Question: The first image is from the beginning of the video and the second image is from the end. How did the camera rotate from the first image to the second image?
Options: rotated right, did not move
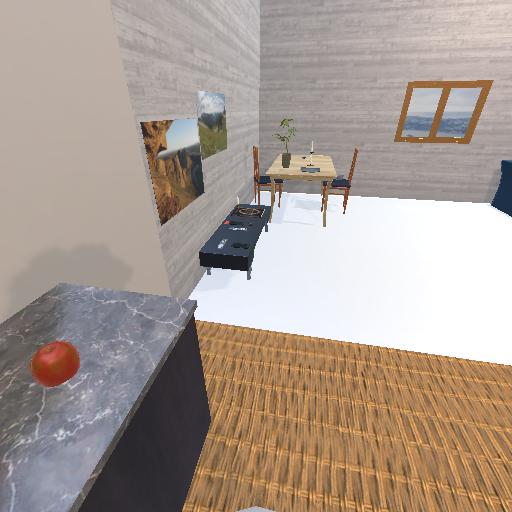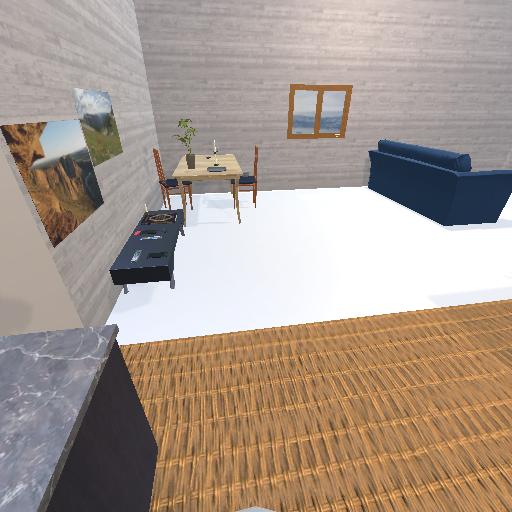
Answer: rotated right